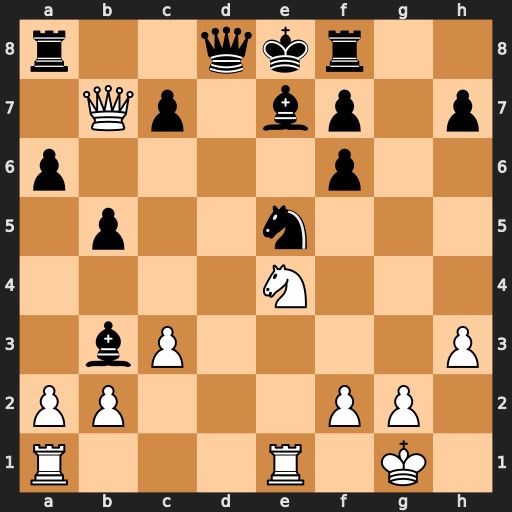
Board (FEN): r2qkr2/1Qp1bp1p/p4p2/1p2n3/4N3/1bP4P/PP3PP1/R3R1K1
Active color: w
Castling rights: q
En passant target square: -
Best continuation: Qc6+ Qd7 Qxa8+